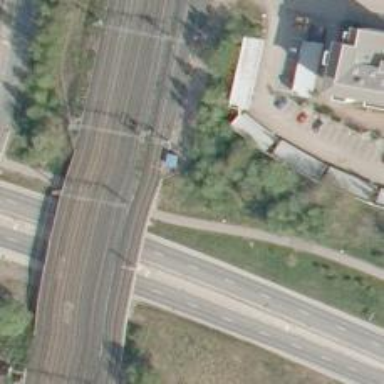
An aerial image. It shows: Railway with continuous electrified contact lines.